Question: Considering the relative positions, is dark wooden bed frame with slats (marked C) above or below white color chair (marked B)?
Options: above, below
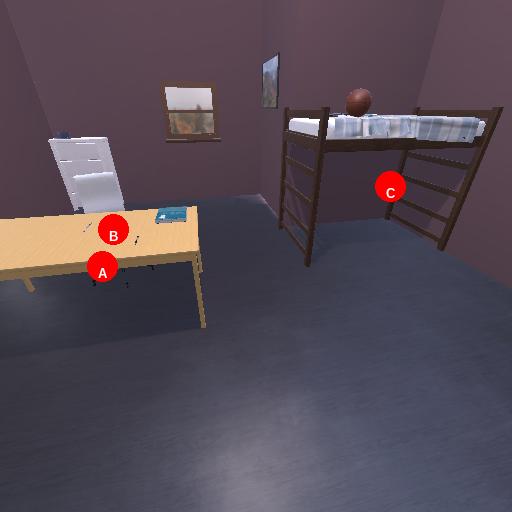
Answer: above